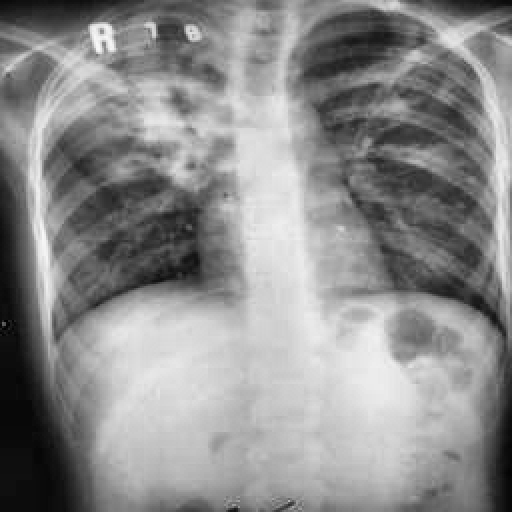
Finding: TUBERCULOSIS